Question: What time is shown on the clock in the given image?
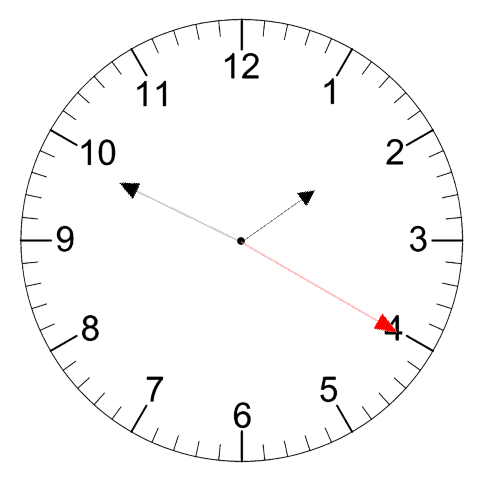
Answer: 01:49:20